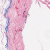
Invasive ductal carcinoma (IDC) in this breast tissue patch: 0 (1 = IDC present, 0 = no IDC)